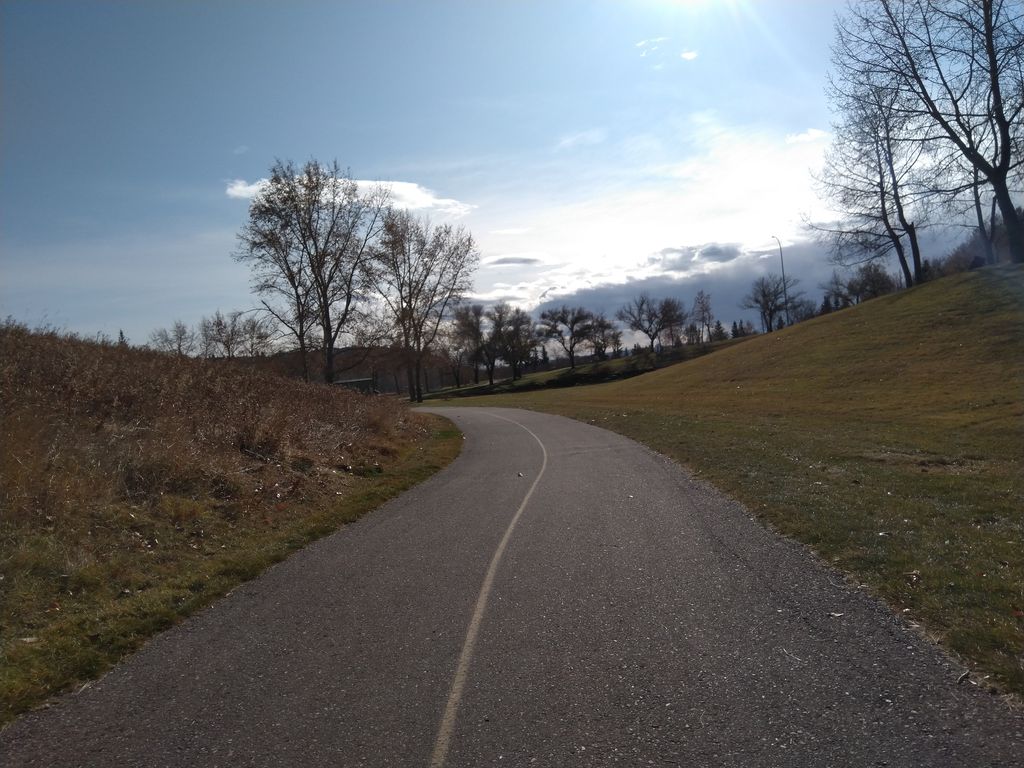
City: calgary